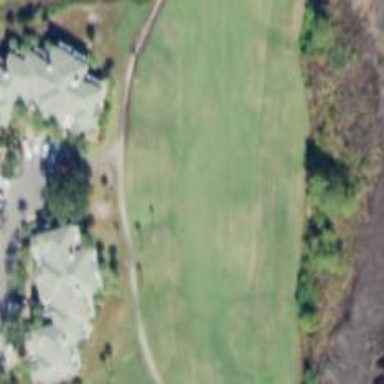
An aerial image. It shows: View of golf hole.